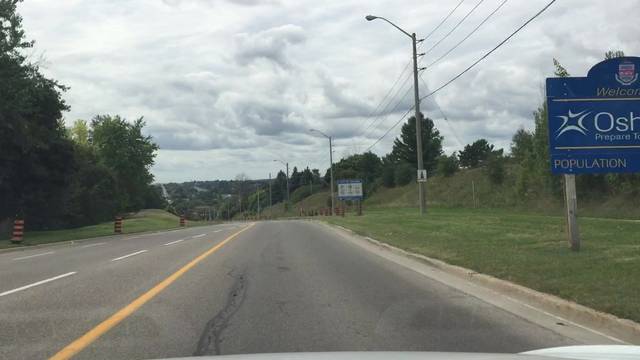
Region: Canada
Coordinates: 43.891, -78.808